Field crop: maize
Growth stage: 2
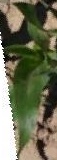
Species: maize